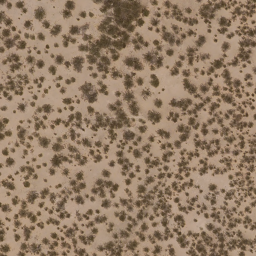
Label: chaparral